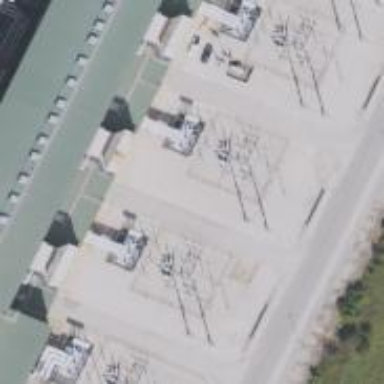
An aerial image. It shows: Gas turbine generator powered by gas.